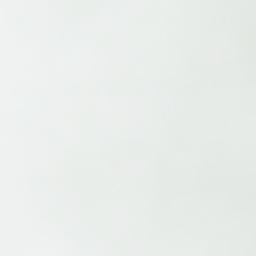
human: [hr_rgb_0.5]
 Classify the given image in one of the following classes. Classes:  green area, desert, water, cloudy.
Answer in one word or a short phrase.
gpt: cloudy